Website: walmart
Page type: payment
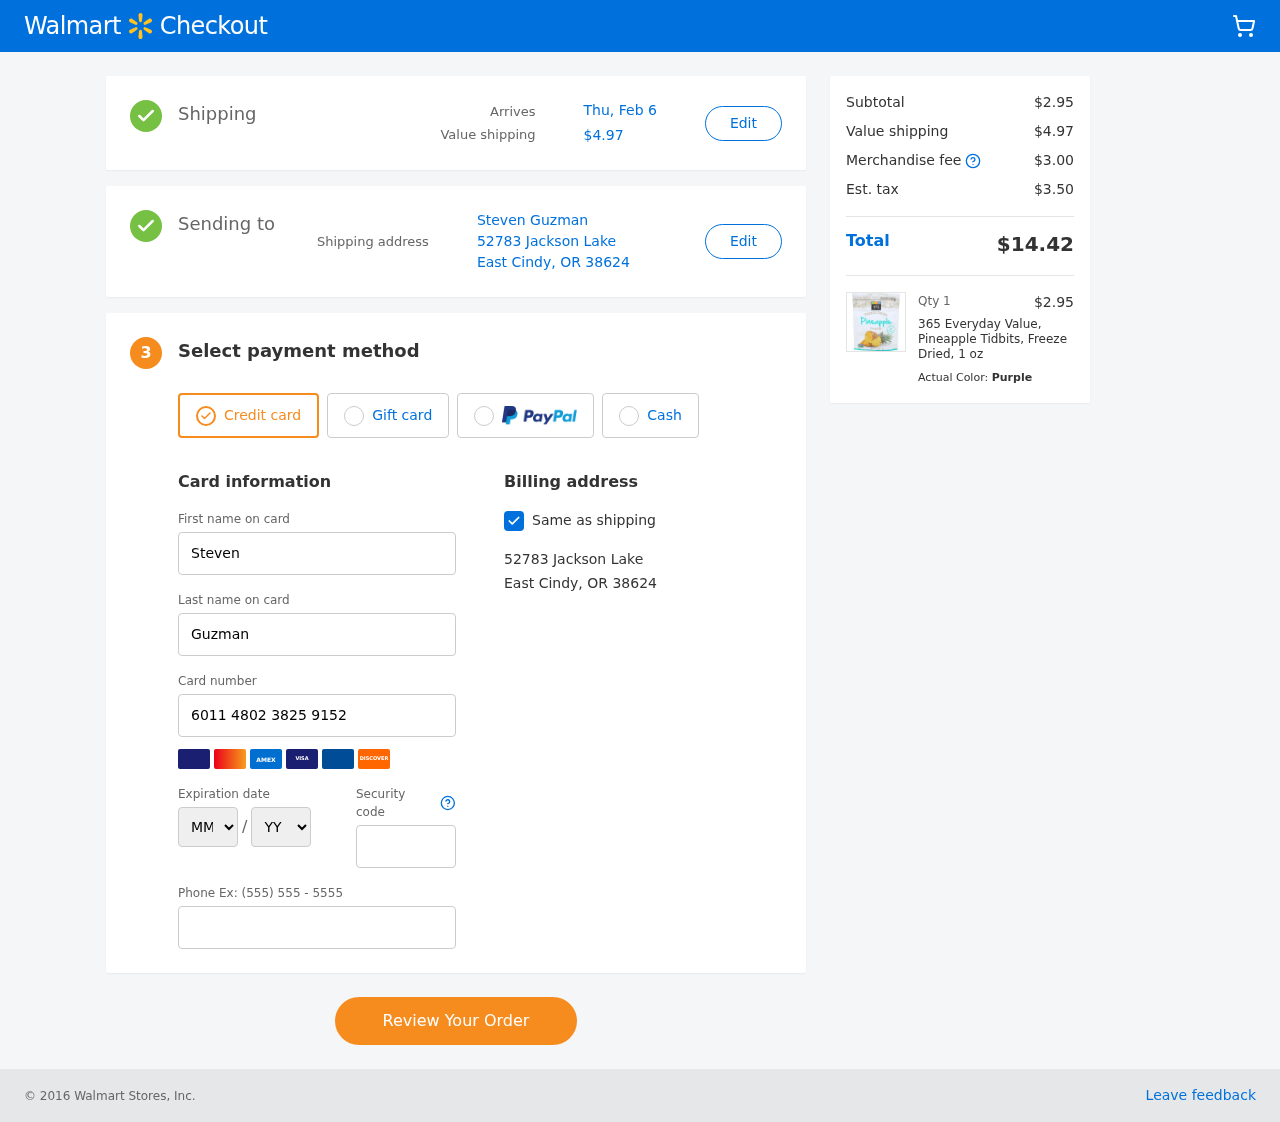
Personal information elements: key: PII_CARD_EXPIRY_MONTH
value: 10
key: PII_CARD_EXPIRY_YEAR
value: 27
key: PII_CITY_STATE_ZIP
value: East Cindy, OR 38624
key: PII_FULLNAME
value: Steven Guzman
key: PII_STREET
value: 52783 Jackson Lake
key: PII_FIRSTNAME
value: Steven
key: PII_LASTNAME
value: Guzman
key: PII_CARD_NUMBER
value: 6011 4802 3825 9152
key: PII_CARD_CVV
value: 902
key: PII_PHONE
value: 6428855039
Product elements: key: PRODUCT1_NAME
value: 365 Everyday Value, Pineapple Tidbits, Freeze Dried, 1 oz
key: PRODUCT1_PRICE
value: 2.95
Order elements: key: ORDER_DELIVERY_DATE
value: Thu, Feb 6
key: ORDER_SHIPPING_COST
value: $4.97
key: ORDER_SUBTOTAL
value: $2.95
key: ORDER_MERCHANDISE_FEE
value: $3.00
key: ORDER_TAX
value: $3.50
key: ORDER_TOTAL
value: $14.42
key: ORDER_NUM_ITEMS
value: Qty 1